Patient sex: M
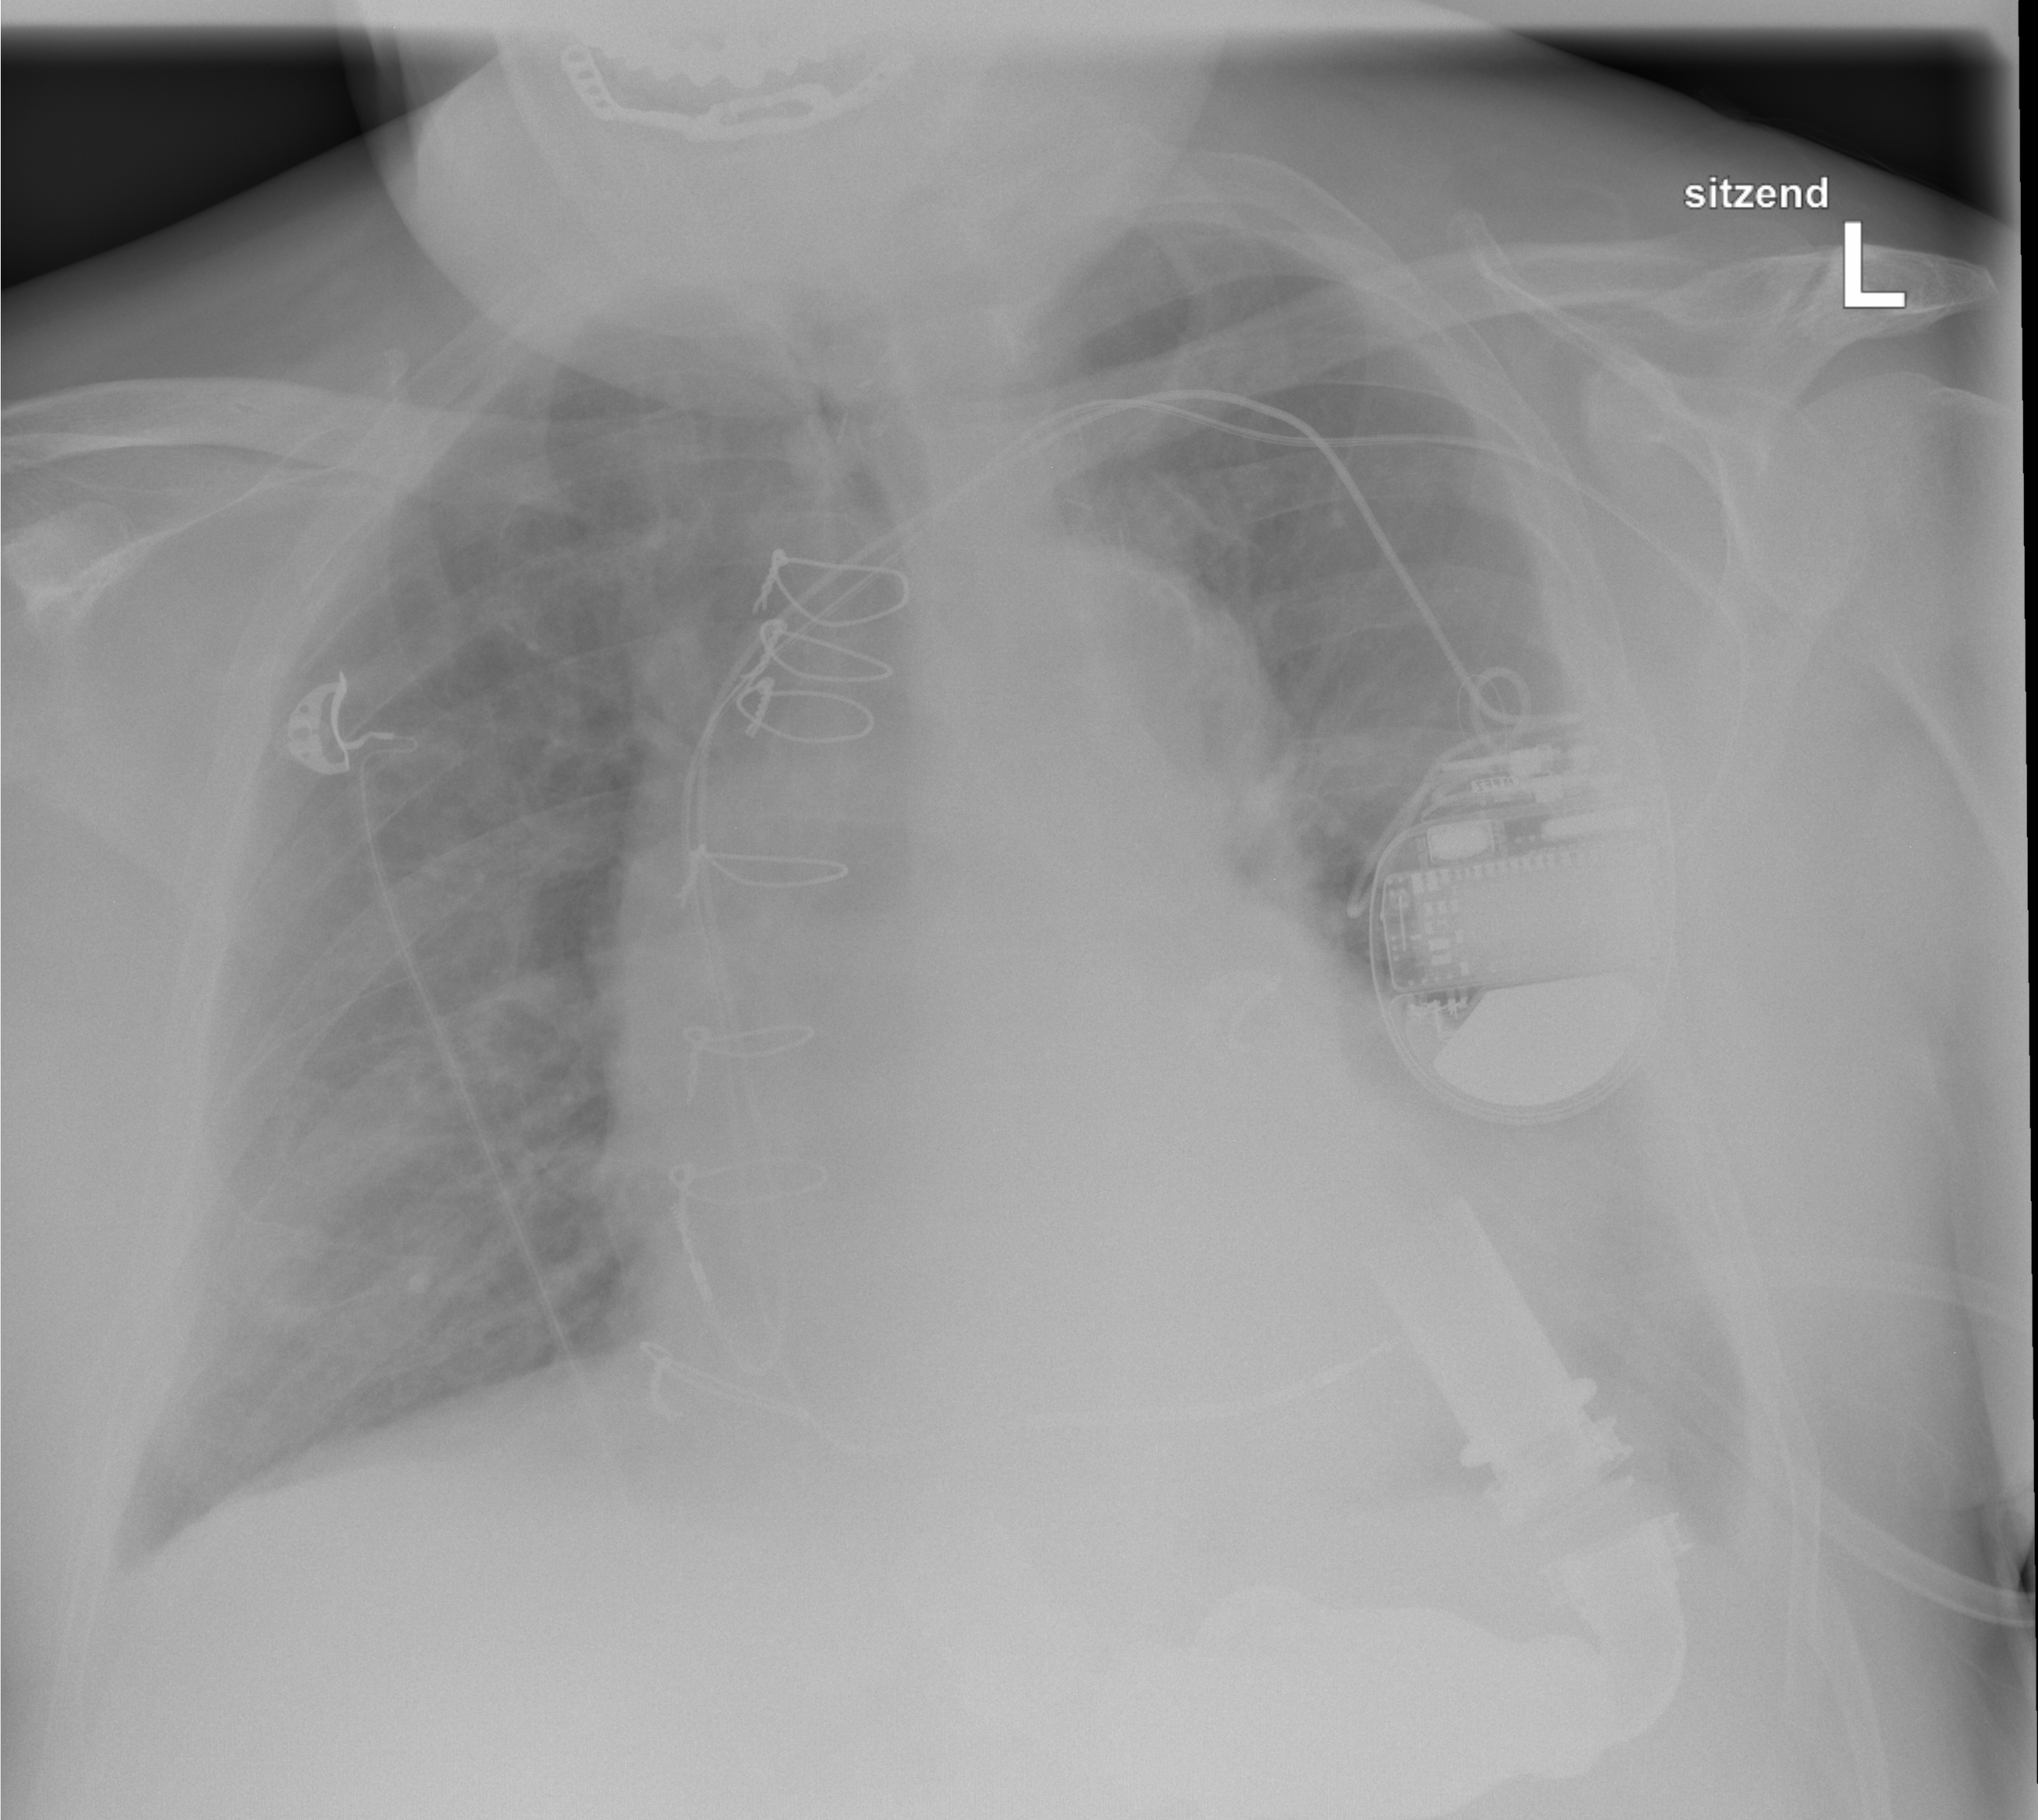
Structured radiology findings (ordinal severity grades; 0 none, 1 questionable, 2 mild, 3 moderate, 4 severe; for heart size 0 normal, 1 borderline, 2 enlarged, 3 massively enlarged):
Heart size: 2
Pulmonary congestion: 2
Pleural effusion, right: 0
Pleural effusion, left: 1
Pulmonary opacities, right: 0
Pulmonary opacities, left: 0
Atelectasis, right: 0
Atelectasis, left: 2